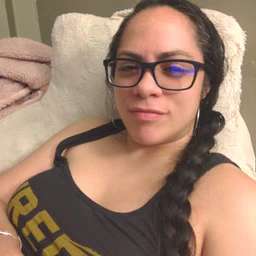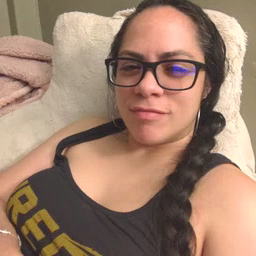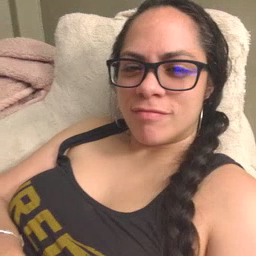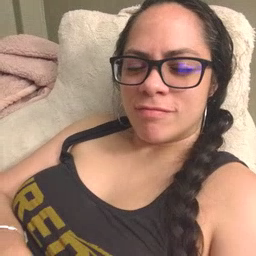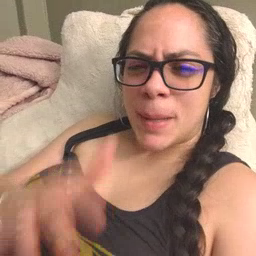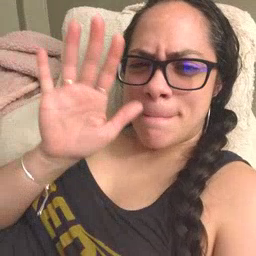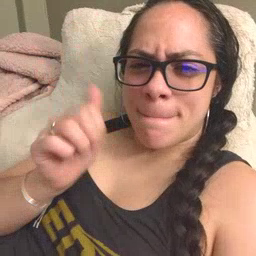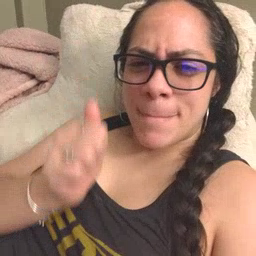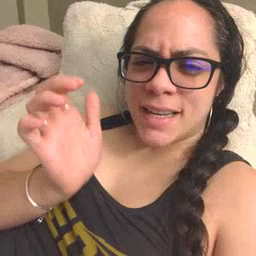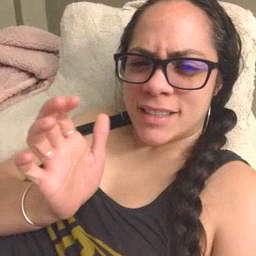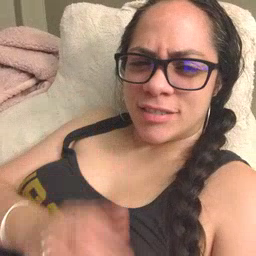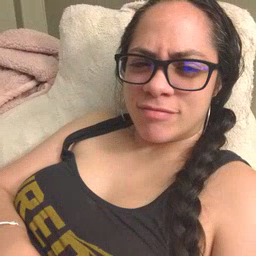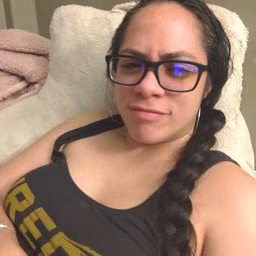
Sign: mitten